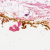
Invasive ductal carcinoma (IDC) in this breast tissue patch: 0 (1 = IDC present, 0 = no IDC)